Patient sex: M
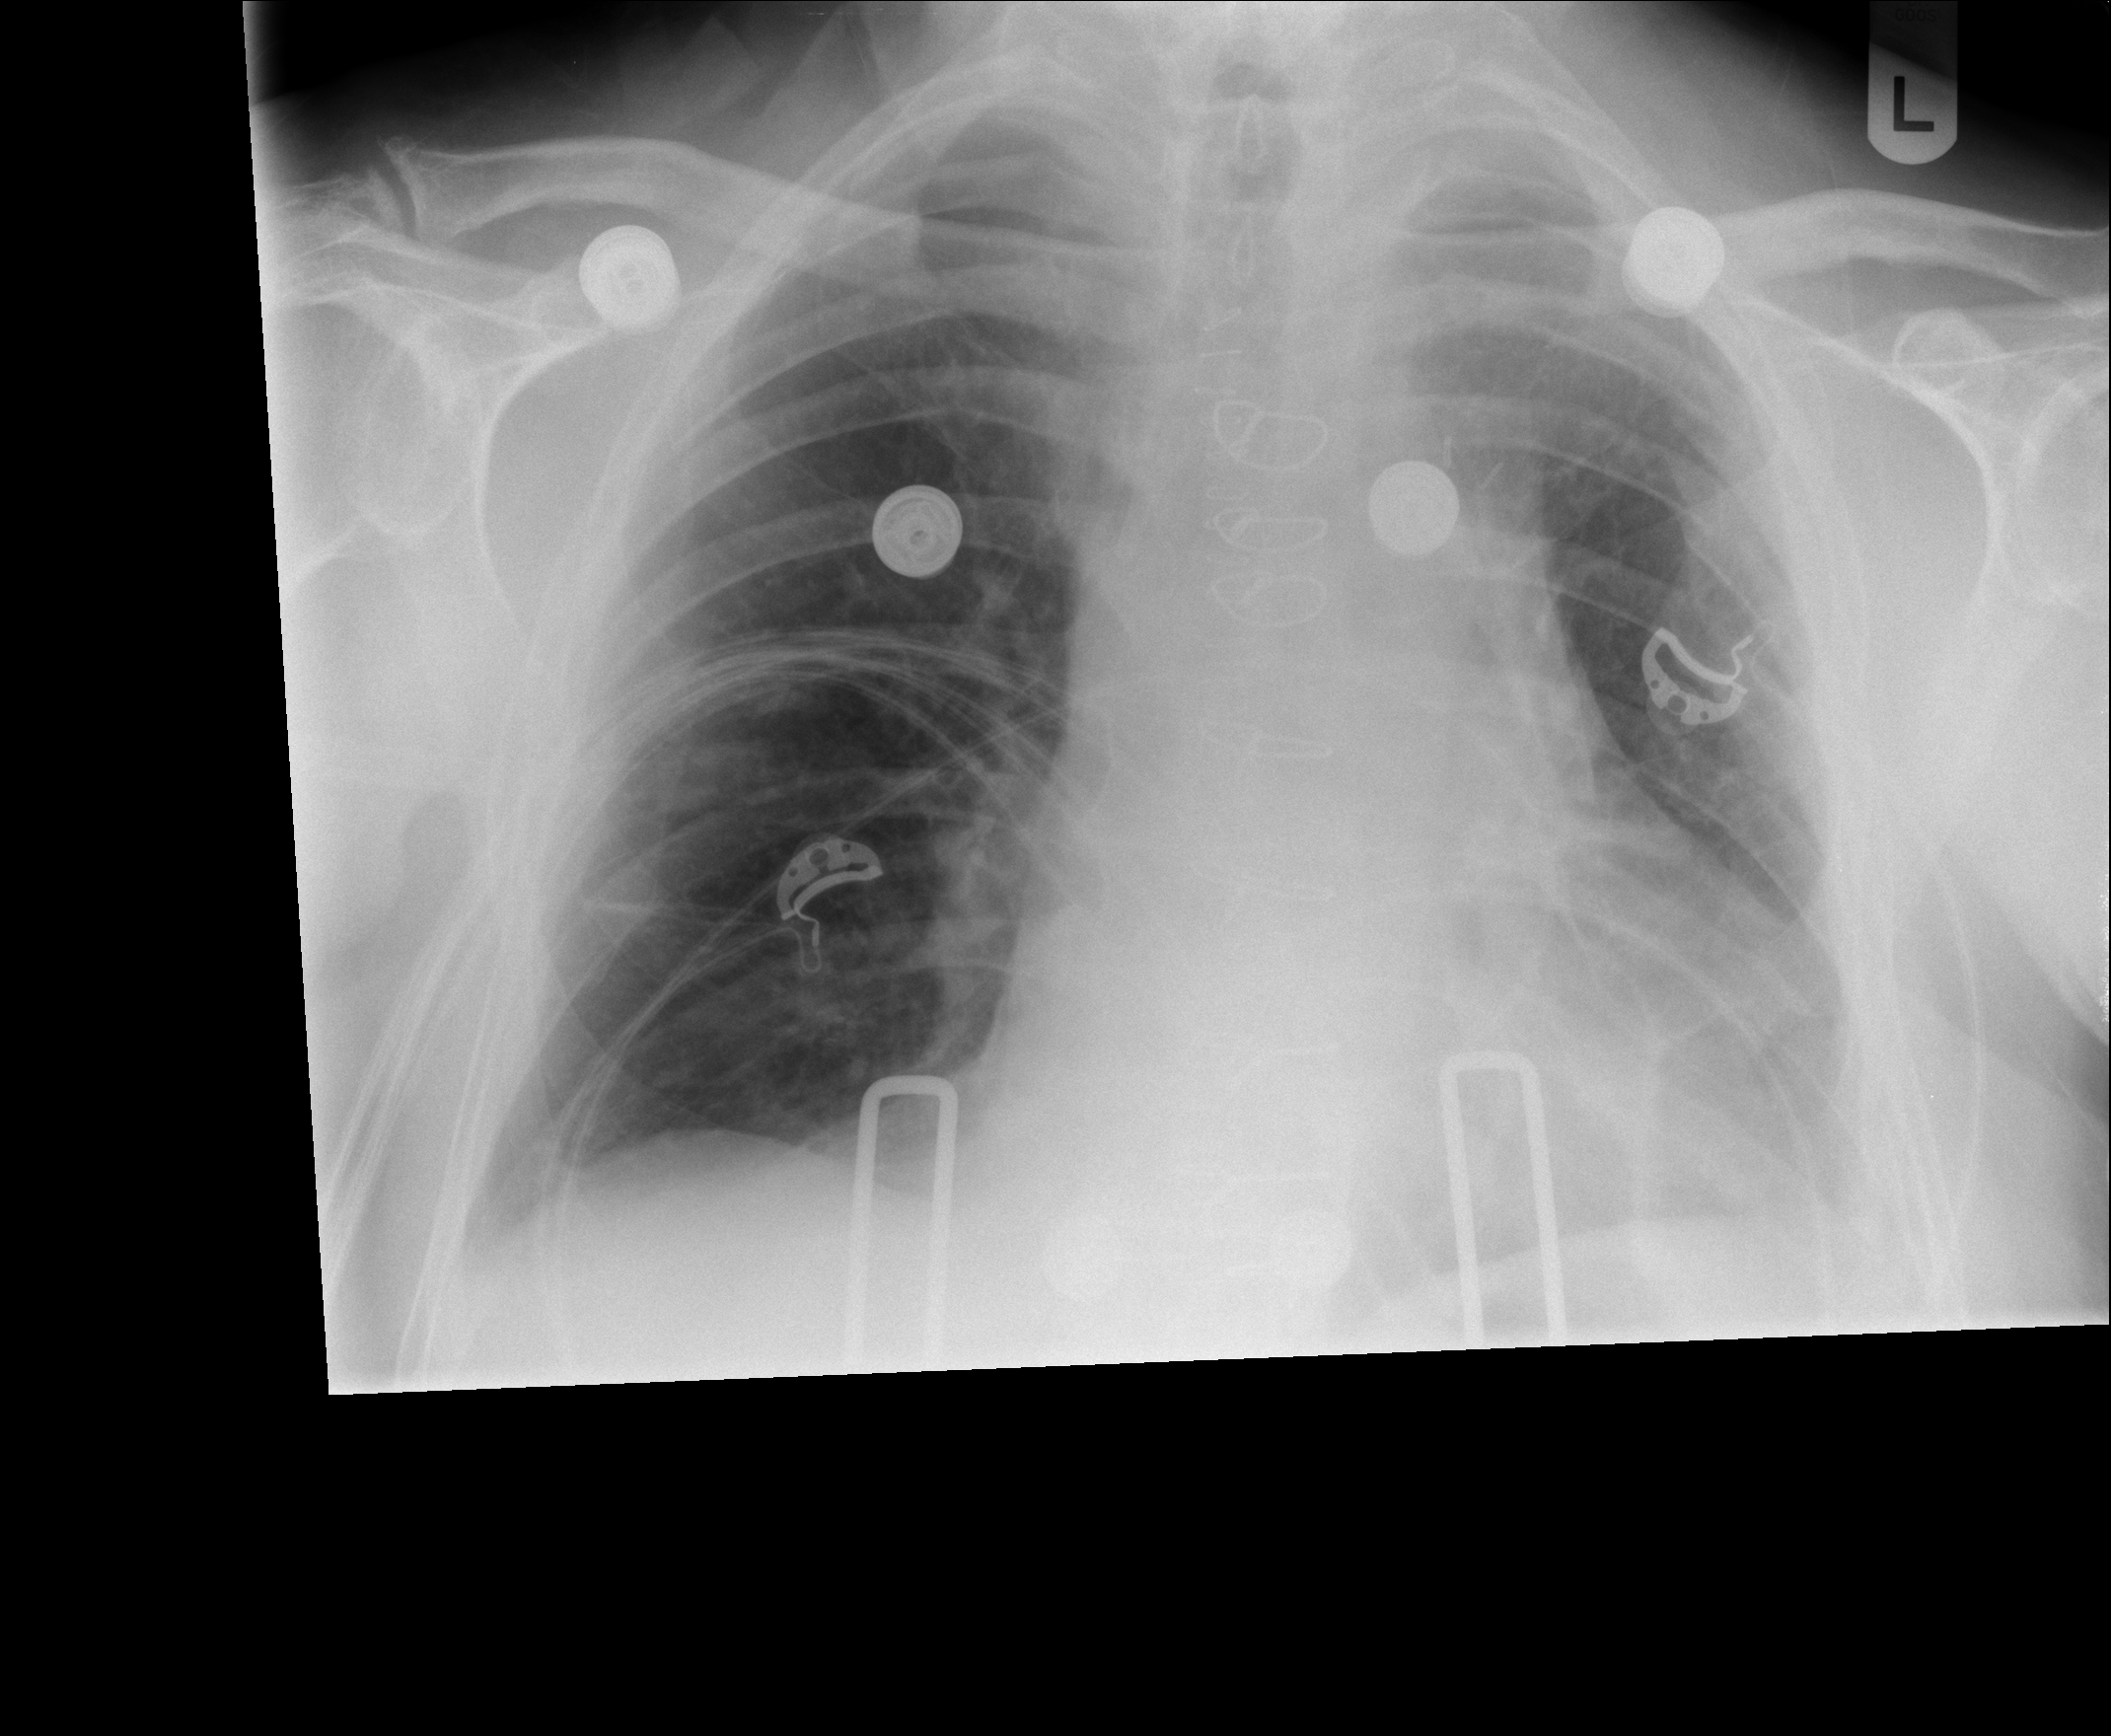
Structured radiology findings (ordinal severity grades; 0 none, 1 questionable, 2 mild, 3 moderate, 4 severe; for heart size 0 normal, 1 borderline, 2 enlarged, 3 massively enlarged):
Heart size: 2
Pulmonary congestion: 1
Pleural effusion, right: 0
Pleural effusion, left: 0
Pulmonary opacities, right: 0
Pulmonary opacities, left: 0
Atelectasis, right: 0
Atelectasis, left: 0